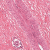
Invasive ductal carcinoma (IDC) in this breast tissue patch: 0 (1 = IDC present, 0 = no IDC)